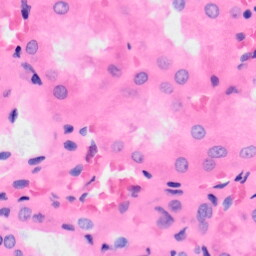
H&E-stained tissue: Kidney